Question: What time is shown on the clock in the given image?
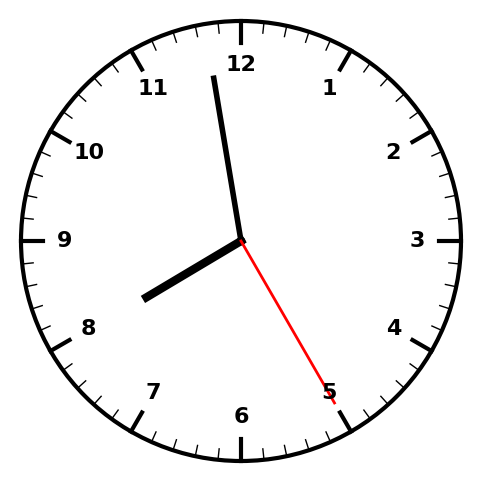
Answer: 07:58:25